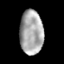
Tissue: skin
Cell type: Epithelial cells
Senescence score: 0.9026
Nuclear area (px): 1012
Mean DAPI intensity: 167.873